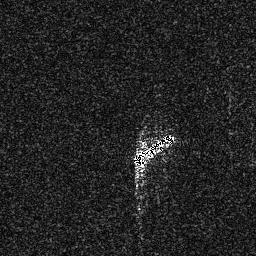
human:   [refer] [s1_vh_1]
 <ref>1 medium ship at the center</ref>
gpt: <box>[[51, 51, 68, 66, 0]]</box>